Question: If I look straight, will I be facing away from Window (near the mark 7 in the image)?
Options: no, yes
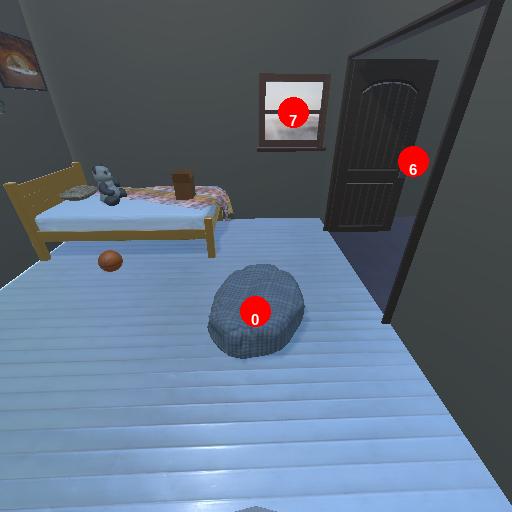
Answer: no